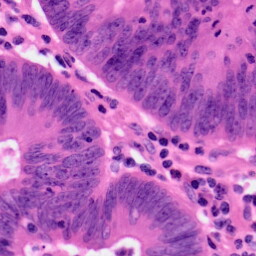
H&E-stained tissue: Colon